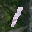
Label: 1